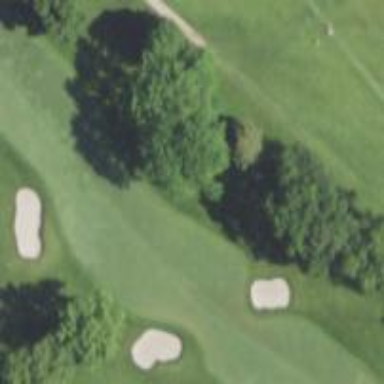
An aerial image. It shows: Golf fairway in the image.